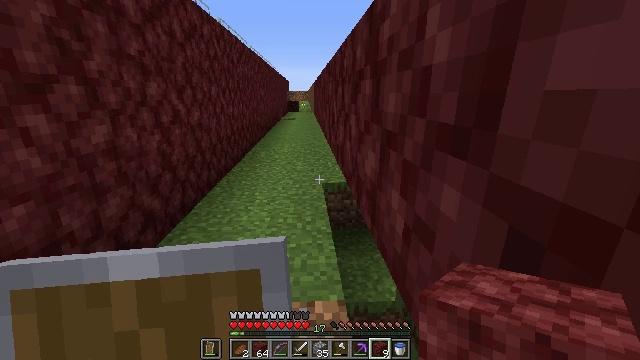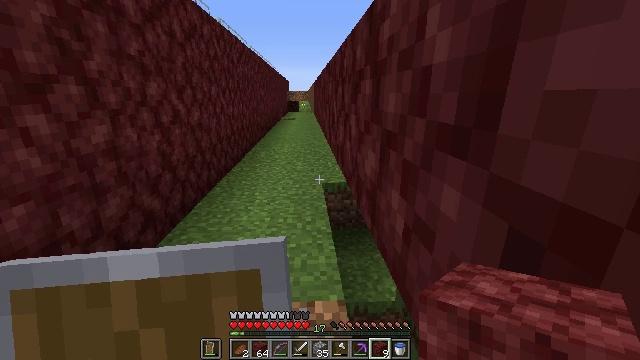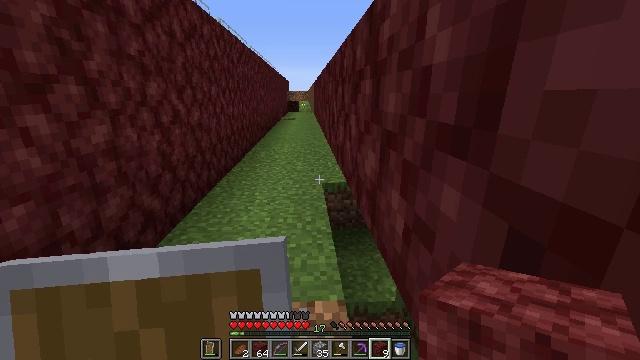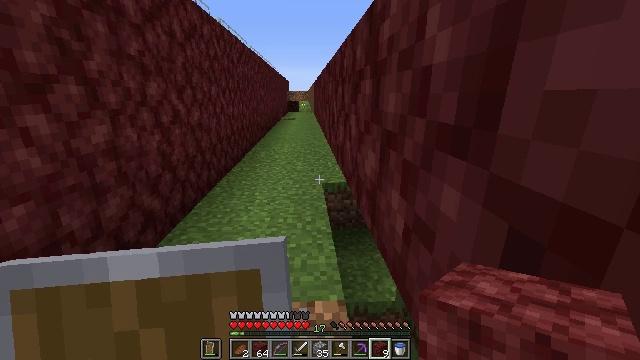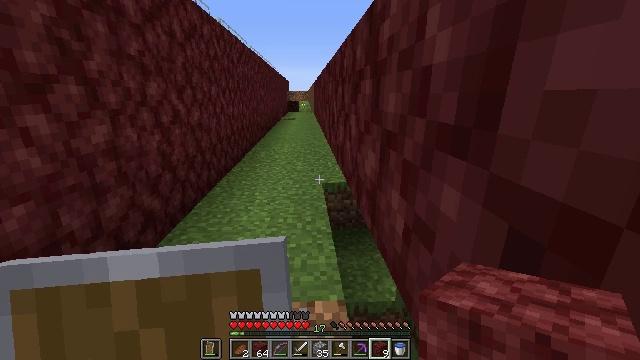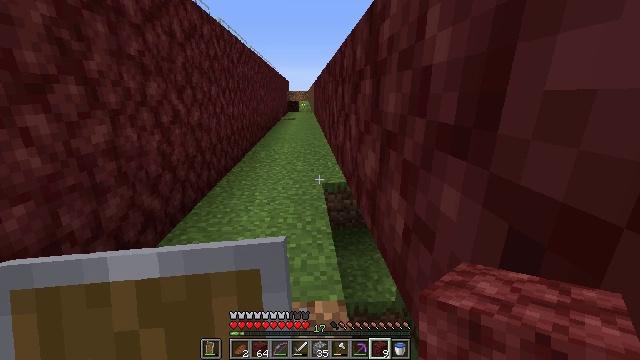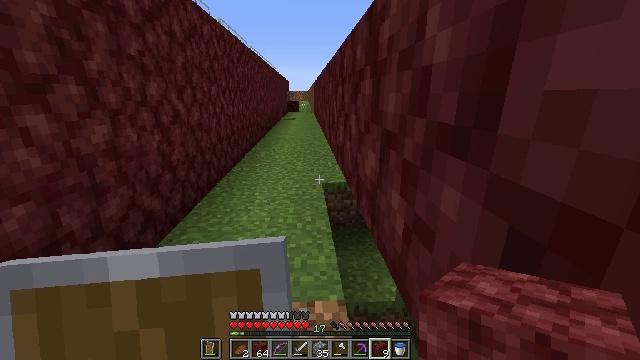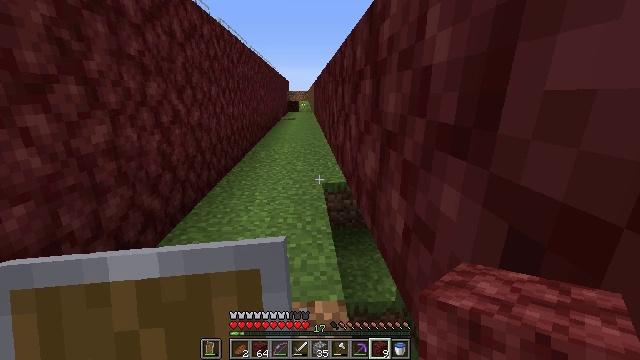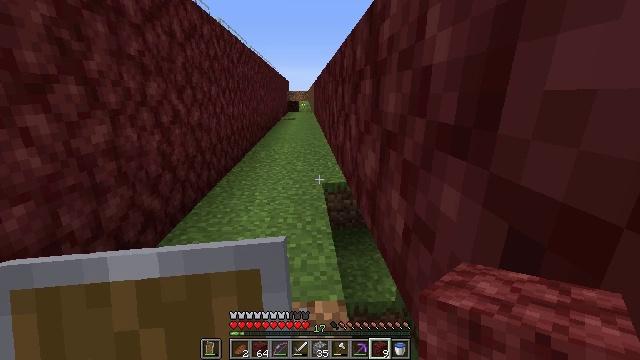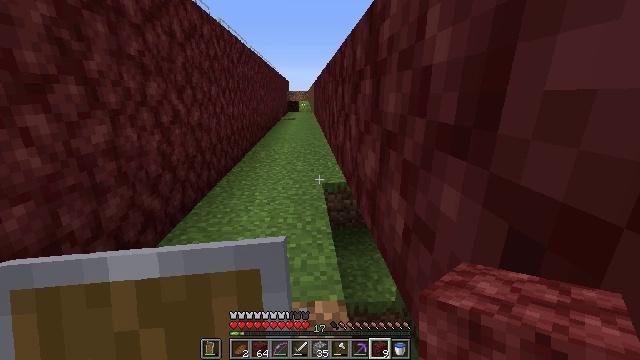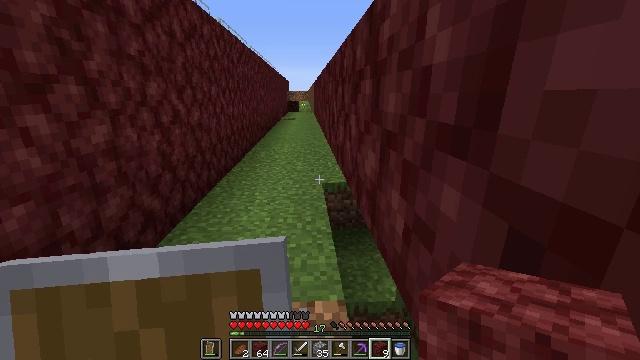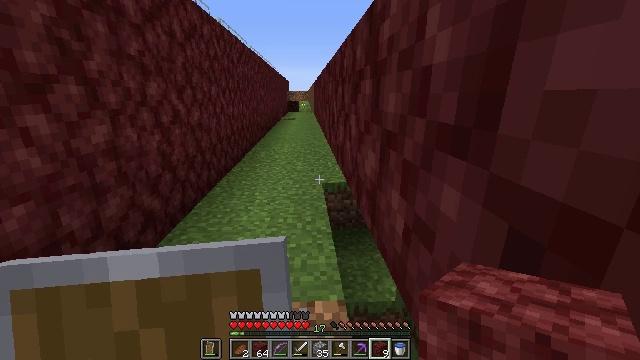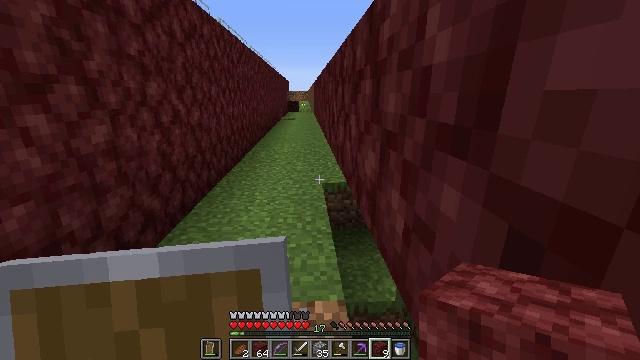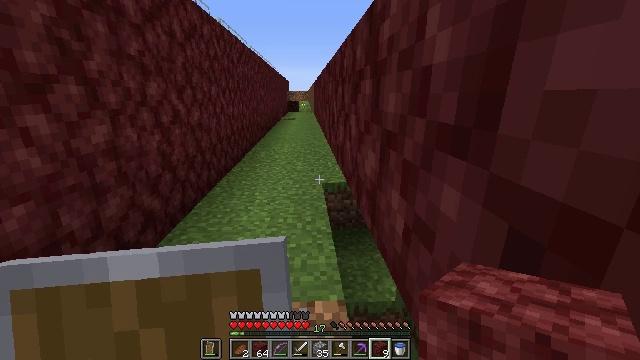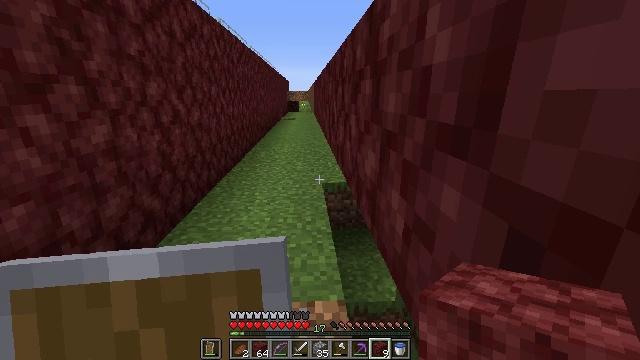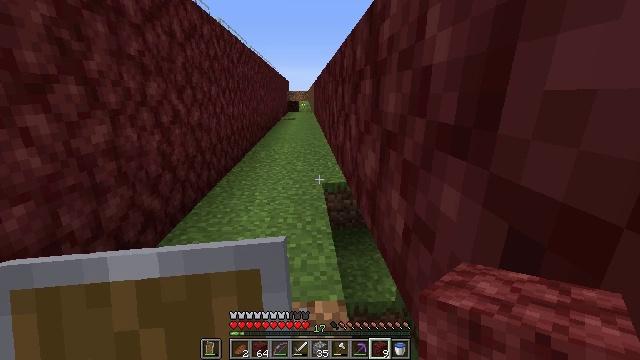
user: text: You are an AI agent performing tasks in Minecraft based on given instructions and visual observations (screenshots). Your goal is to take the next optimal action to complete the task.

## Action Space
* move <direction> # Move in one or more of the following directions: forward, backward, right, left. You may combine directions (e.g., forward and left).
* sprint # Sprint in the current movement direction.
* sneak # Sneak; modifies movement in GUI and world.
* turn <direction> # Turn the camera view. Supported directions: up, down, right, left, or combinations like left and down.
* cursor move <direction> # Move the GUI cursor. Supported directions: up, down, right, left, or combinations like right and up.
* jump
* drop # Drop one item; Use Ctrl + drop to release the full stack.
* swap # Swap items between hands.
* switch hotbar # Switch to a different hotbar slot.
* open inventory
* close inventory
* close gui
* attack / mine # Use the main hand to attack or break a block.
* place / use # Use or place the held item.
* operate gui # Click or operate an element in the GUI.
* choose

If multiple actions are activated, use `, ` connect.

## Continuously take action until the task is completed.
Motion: motion action
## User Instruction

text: Break the potato plant to gather potatoes.
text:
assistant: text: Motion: no_op
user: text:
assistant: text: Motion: no_op
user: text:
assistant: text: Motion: no_op
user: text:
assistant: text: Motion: no_op
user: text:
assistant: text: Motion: no_op
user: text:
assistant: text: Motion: no_op
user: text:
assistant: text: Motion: no_op
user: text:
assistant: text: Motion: no_op
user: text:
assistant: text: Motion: no_op
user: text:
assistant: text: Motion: no_op
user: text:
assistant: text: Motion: no_op
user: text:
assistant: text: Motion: no_op
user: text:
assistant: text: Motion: no_op
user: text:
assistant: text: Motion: no_op
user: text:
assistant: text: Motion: no_op
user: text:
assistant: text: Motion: no_op
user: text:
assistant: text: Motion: no_op
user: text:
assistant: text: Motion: no_op
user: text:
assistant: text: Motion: no_op
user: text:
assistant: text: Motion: no_op
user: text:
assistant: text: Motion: no_op
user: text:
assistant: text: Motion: no_op
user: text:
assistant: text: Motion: no_op
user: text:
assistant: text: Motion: no_op
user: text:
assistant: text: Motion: no_op
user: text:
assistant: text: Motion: no_op
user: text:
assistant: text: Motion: no_op
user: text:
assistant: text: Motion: no_op
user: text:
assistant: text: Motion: no_op
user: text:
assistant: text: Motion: no_op